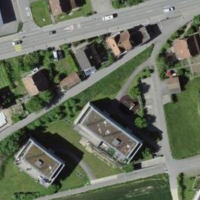
EUNIS habitat code: 54
Species observed at this site:
Carpinus betulus